Field crop: maize
Growth stage: 2
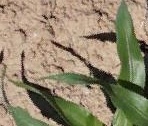
Species: maize